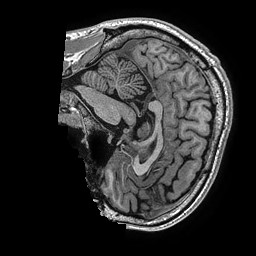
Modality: T1w
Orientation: sagittal
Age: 30
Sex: male
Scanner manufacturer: ge
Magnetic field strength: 3 T
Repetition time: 0.006952 s
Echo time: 0.00292 s